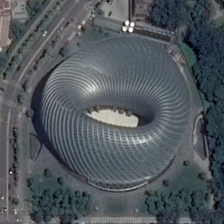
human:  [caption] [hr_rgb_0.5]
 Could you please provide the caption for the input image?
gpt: many green trees and a road are around an almost circle center building .

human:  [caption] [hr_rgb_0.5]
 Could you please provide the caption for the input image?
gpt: many green trees and a road are around an almost circle center building .

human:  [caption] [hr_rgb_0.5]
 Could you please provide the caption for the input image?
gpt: many green trees and a road are around an almost circle center building .

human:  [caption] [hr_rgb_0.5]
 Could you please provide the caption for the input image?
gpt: many green trees and a road are around an almost circle center building .

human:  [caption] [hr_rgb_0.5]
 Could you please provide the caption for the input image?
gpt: many green trees and a road are around an almost circle center building .